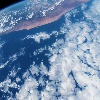
Label: cloud